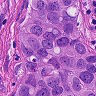
Metastatic tissue present: yes